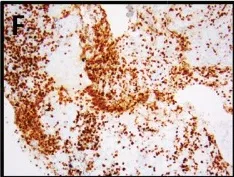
Patient 3, cervical lymph node with T-ALL. (F) Ki-67 with 80% proliferation index, 100x.
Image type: pathology (immunostaining)